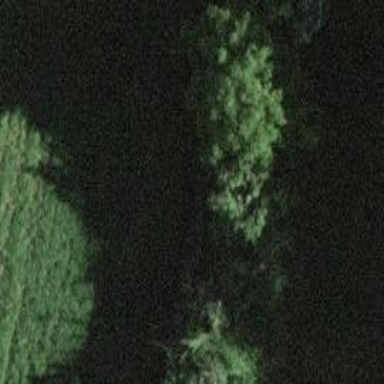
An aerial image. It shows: Beautiful tree in nature.